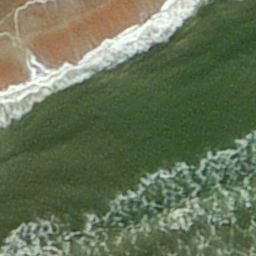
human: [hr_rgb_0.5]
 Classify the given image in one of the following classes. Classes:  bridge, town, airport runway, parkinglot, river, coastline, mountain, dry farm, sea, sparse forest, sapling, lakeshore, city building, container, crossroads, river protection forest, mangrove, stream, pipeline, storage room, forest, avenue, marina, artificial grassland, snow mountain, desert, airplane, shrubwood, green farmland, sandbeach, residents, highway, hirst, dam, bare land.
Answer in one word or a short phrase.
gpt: coastline